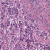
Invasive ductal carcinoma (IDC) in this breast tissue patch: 1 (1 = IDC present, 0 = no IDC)